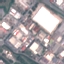
Land use / land cover: Industrial